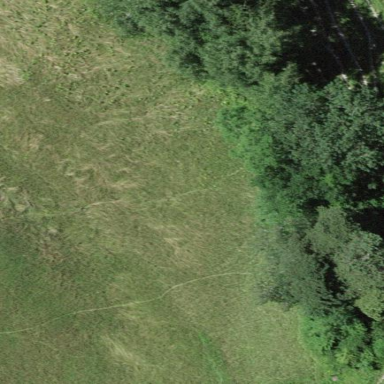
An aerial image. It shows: Forest area.